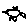
Label: bird